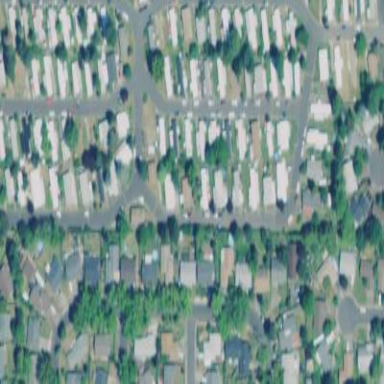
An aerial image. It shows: Residential area designated as trailer park.